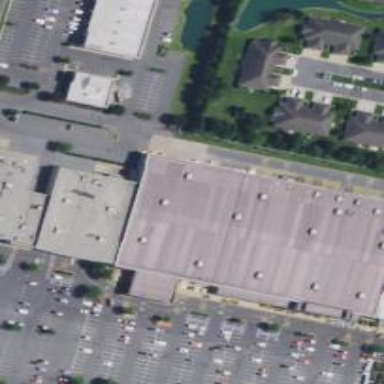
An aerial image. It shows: Retail building.